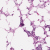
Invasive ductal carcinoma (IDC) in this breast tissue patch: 1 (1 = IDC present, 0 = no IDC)